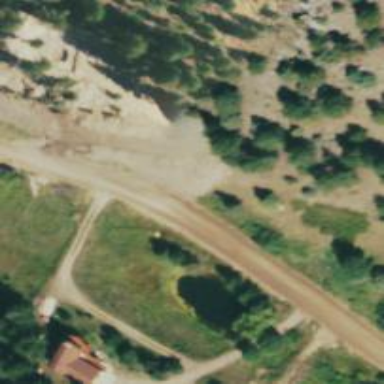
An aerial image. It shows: Driveway.